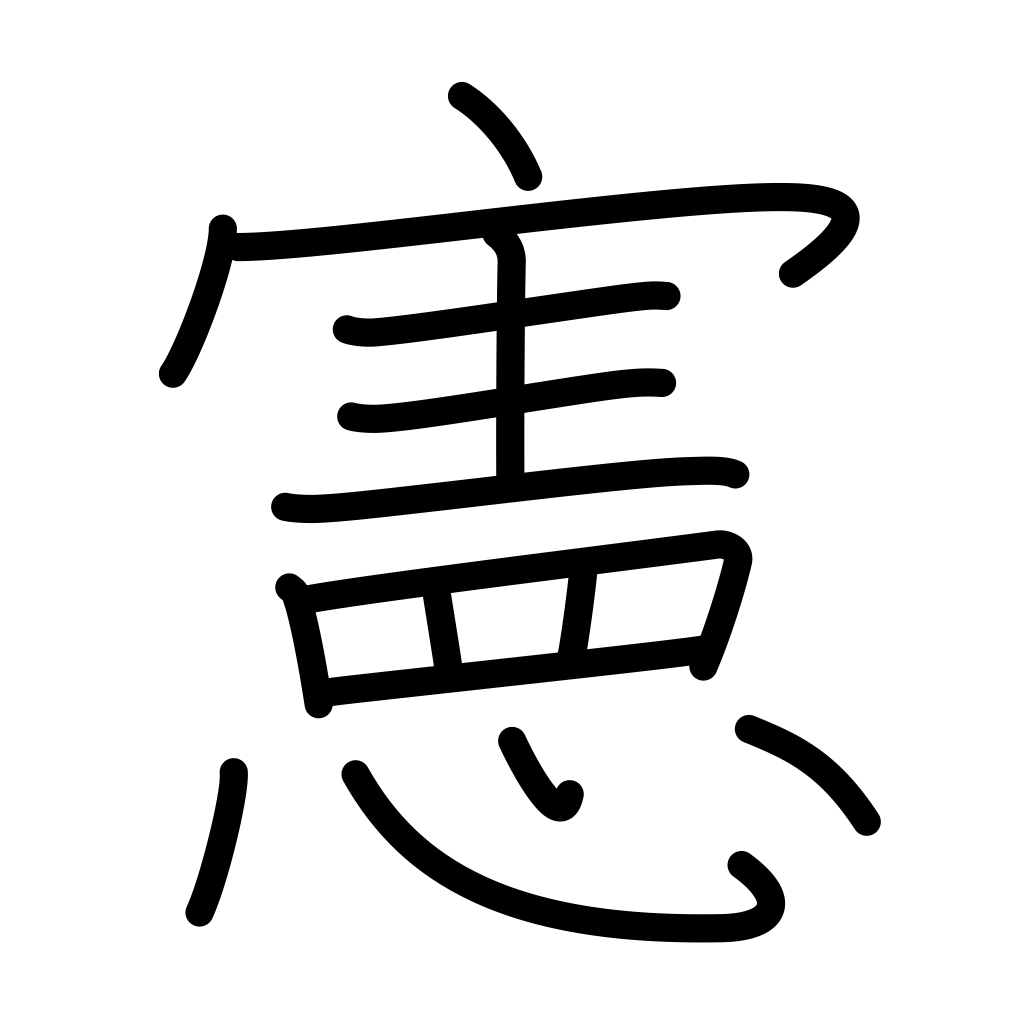
Meaning: constitution, law